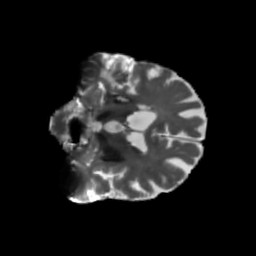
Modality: T2w
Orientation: coronal
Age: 74
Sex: male
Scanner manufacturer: siemens
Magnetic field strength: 3 T
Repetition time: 5.47 s
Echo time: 0.0854 s